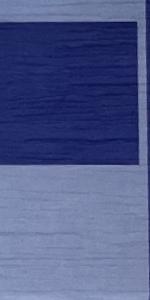
Label: Empty